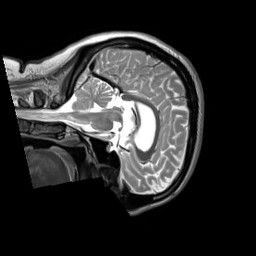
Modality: T2w
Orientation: sagittal
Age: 29
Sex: male
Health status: ill
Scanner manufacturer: siemens
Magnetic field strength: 3 T
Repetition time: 2.8 s
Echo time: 0.326 s